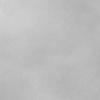
Atmospheric dust classification: dusty